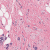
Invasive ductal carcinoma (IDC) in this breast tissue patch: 0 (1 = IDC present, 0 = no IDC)